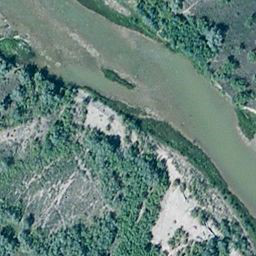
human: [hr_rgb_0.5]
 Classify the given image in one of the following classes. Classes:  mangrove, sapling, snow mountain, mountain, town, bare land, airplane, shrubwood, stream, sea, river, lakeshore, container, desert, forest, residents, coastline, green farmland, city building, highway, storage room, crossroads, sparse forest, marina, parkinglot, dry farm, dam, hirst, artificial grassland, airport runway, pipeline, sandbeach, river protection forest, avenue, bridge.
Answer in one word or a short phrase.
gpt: river